Field crop: tomato
Growth stage: 1
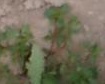
Species: portulaca